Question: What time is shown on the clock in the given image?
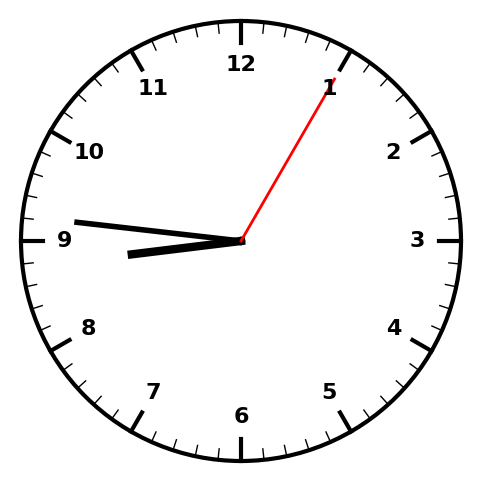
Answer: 08:46:05